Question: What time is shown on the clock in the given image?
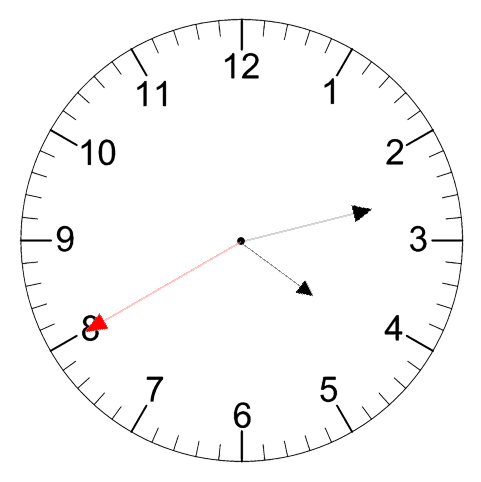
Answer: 04:12:40